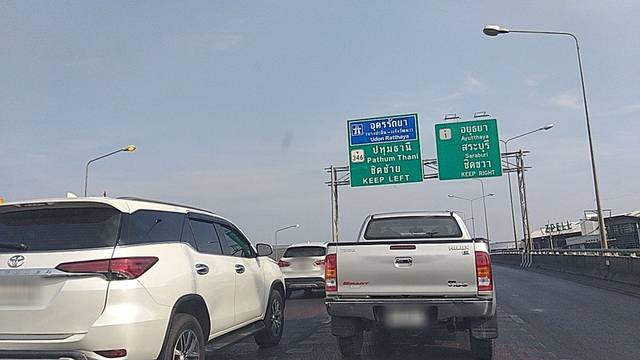
Region: Thailand
Coordinates: 13.985, 100.618